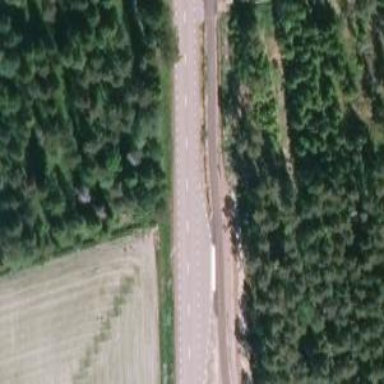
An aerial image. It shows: Primary road with asphalt surface.